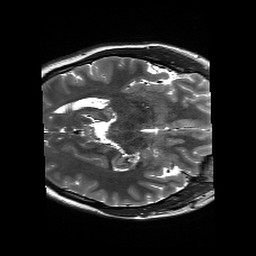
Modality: T2w
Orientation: axial
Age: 20
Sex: female
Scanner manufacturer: siemens
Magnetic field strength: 3 T
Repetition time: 13.52 s
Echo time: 0.088 s